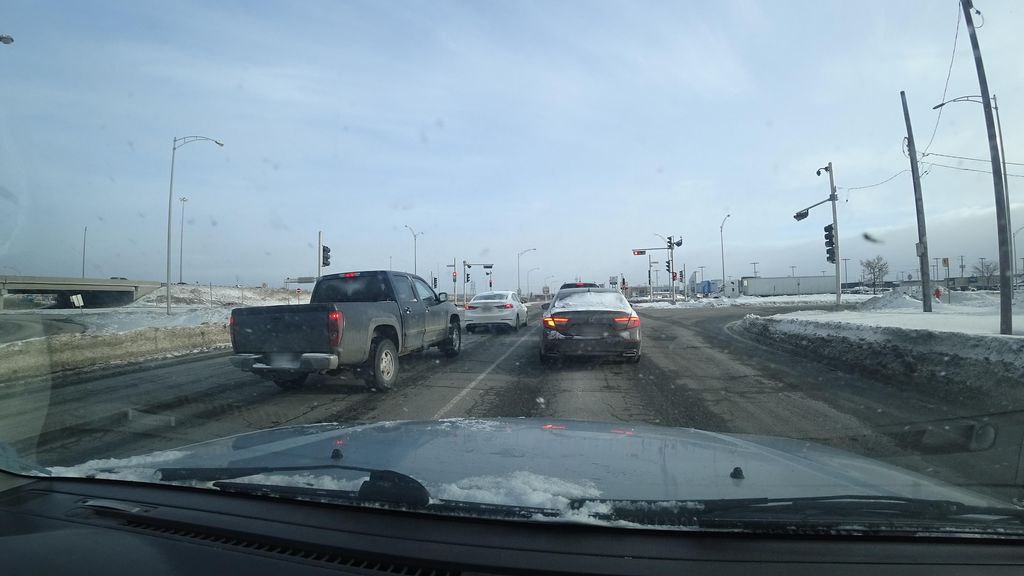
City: quebec_city